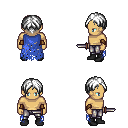
a pixel art fantasy rpg character, male body template, human, tanned skin, blue tattered cape, metal pants, white parted hairstyle, cloth bracers, black shoes, dagger, four views (front, back, left, right), 2x2 character sprite sheet, small pixel art, hard edges, no anti-aliasing